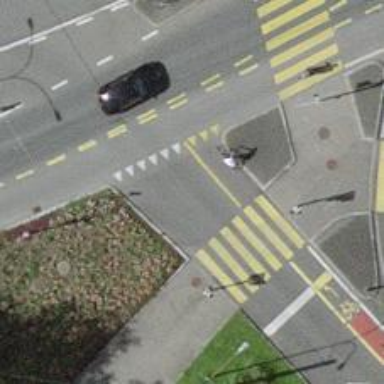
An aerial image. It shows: Road crossing with traffic signals.